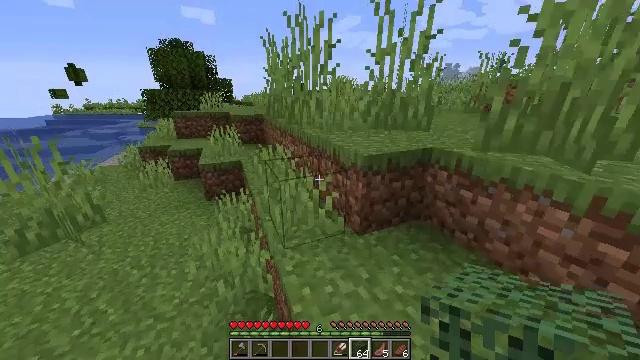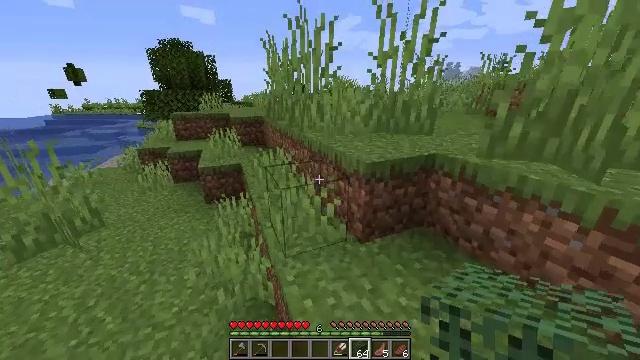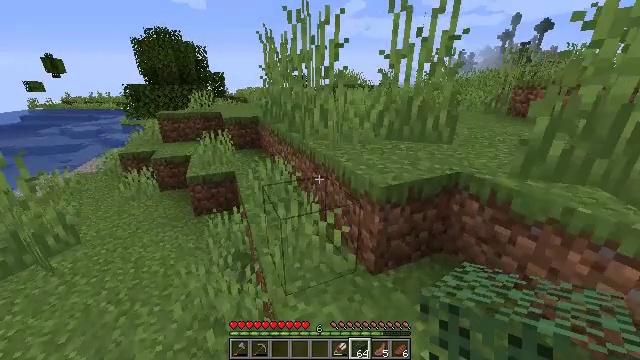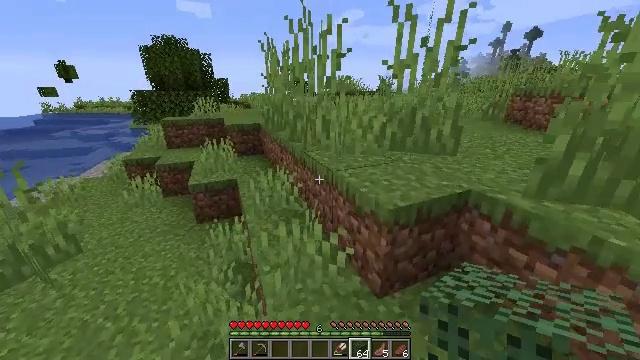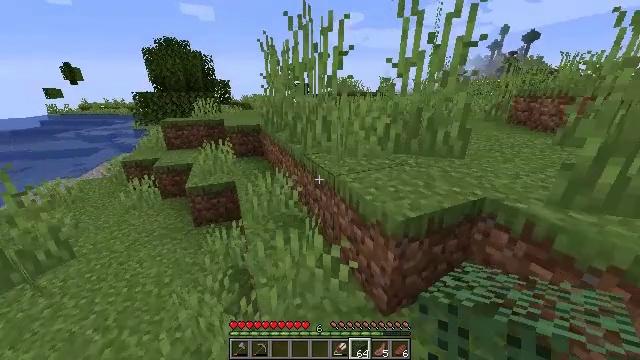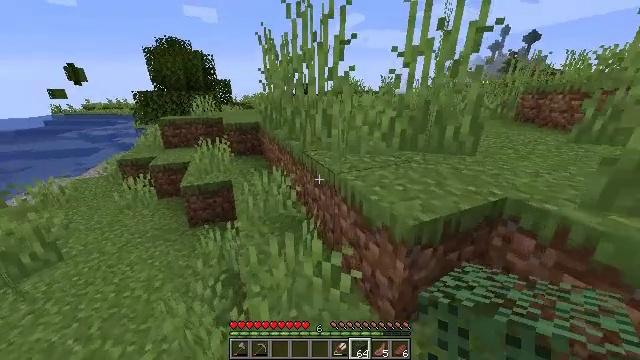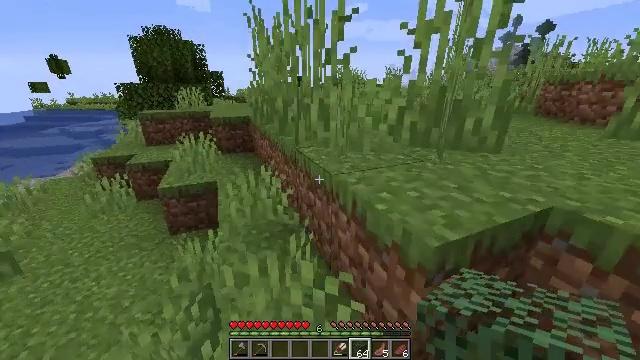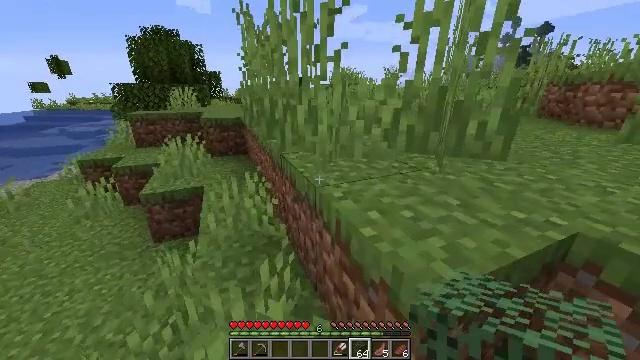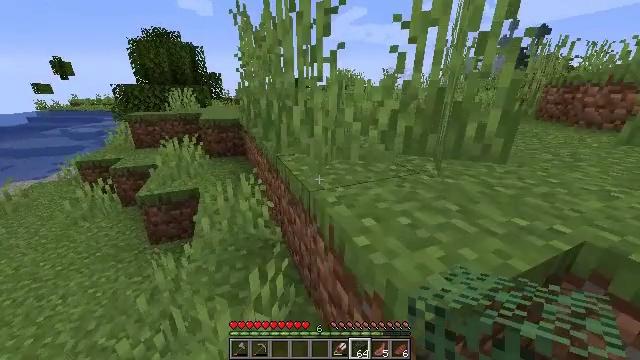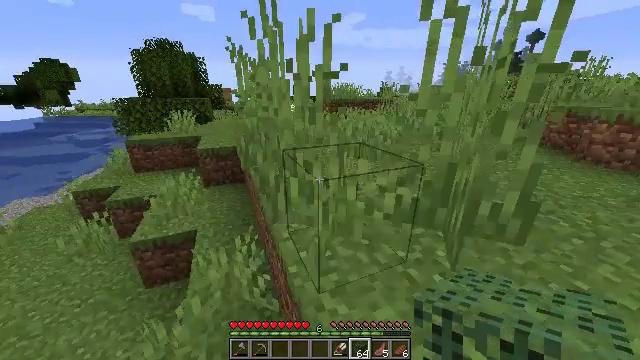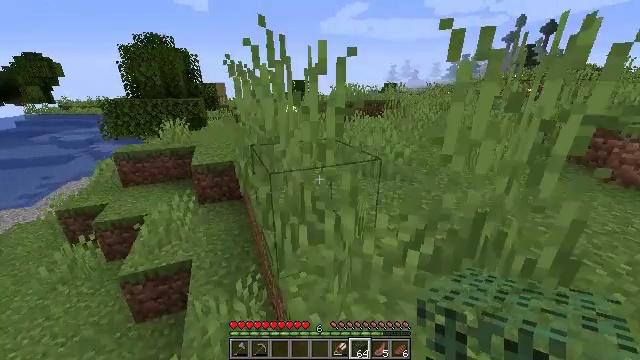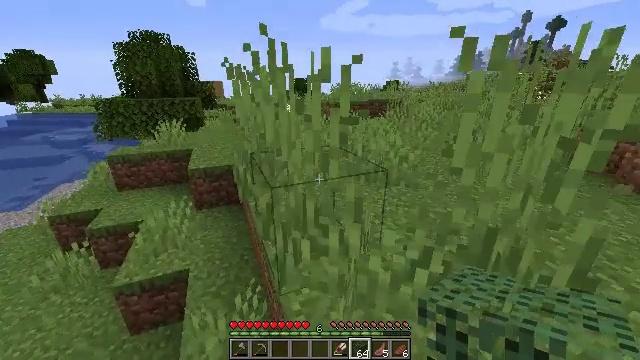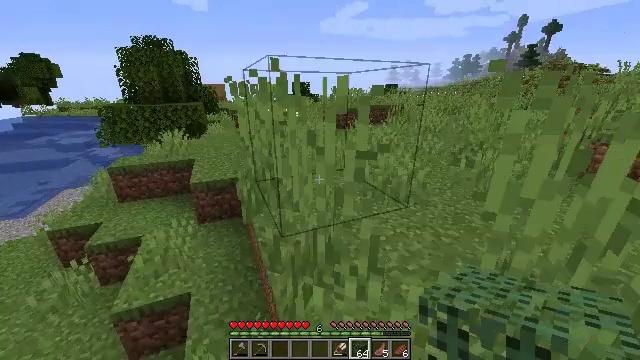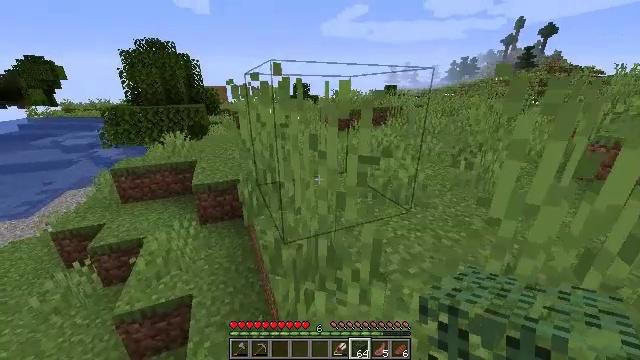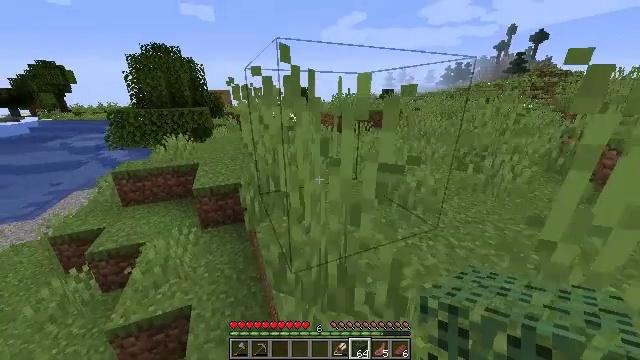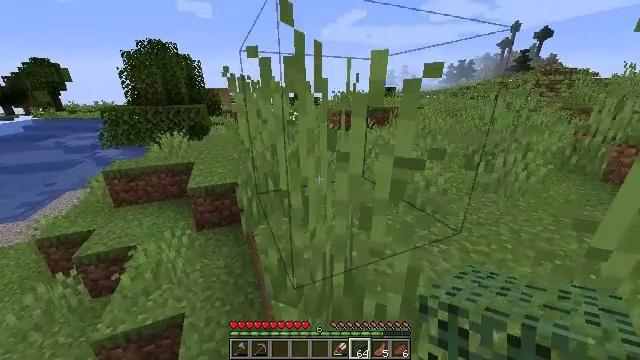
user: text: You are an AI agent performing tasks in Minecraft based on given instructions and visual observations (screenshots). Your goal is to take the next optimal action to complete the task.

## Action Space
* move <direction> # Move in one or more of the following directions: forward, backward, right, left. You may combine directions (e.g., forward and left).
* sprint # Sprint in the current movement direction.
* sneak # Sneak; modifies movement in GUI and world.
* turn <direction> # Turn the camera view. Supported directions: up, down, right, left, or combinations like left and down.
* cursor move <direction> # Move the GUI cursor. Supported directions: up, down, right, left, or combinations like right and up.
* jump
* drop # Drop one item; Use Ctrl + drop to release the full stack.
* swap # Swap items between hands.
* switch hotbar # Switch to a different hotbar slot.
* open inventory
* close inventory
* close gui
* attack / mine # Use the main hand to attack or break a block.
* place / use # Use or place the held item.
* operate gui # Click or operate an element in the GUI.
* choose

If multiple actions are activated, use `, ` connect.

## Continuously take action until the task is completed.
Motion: motion action
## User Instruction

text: Use your crafting table to make a white carpet.
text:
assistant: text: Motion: move forward and move right, sprint, jump
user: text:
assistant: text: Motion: move forward and move right, sprint, jump
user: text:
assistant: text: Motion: move forward and move right, sprint, jump
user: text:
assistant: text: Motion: move forward and move right, sprint, jump
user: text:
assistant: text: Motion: move forward and move right, sprint, jump
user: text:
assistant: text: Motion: move forward and move right, sprint, jump
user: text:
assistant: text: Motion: move forward and move right, sprint, jump
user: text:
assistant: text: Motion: move forward and move right, sprint, jump
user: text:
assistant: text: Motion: move forward and move right, sprint, jump
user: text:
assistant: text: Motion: move forward, sprint, jump
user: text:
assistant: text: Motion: move forward, sprint, jump
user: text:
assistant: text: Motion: move forward, sprint, jump
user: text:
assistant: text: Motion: move forward, sprint, jump
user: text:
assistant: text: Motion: move forward, sprint, jump
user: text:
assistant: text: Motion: move forward, sprint, jump
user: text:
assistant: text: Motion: move forward, sprint, jump
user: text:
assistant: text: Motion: move forward, sprint, jump
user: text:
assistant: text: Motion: move forward, sprint, jump
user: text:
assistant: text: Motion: move forward and move right, sprint, jump
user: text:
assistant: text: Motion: move forward and move right, sprint, jump
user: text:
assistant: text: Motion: move forward and move right, sprint, jump
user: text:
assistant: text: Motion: move forward and move right, sprint, jump
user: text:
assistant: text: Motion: move forward, sprint, jump
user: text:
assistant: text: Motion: move forward, sprint, jump
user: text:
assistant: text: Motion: move forward, sprint, jump
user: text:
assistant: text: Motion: move forward, sprint, jump
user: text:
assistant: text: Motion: move forward, sprint, jump
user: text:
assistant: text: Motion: move forward and move right, sprint, jump
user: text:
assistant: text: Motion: move forward and move right, sprint, jump
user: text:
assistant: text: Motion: move forward and move right, sprint, jump